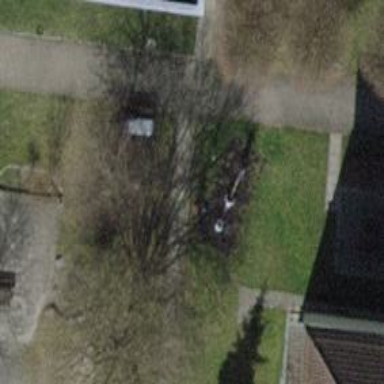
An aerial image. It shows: Seesaw in the playground.